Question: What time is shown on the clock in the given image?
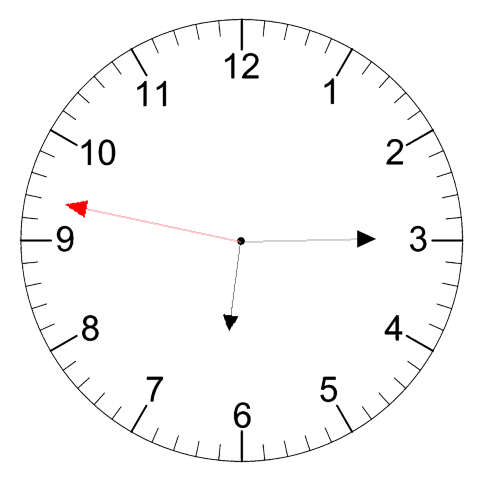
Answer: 06:14:47